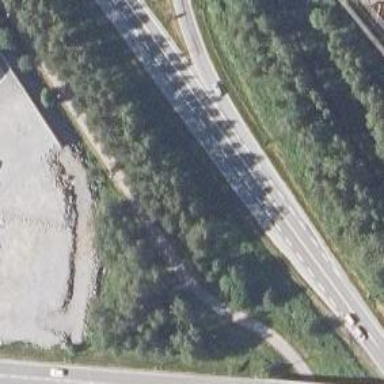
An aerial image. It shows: Asphalt trunk highway.